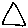
Label: triangle